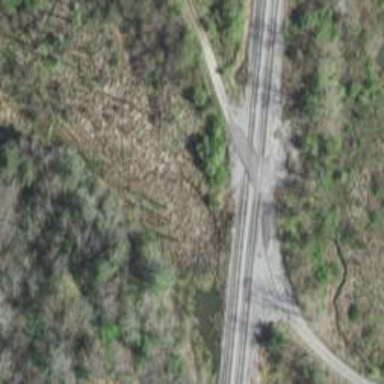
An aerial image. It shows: Railway level crossing.